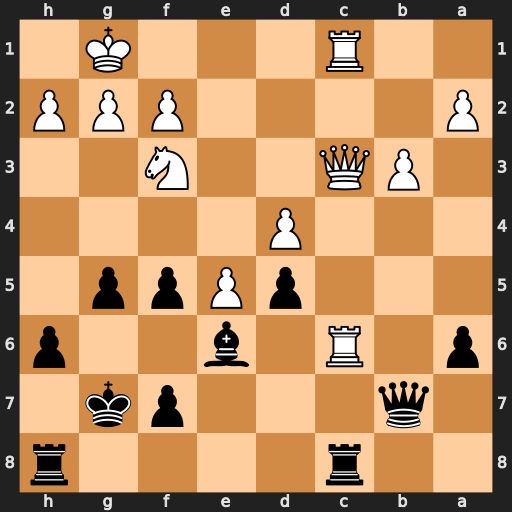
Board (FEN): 2r4r/1q3pk1/p1R1b2p/3pPpp1/3P4/1PQ2N2/P4PPP/2R3K1
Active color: b
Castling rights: -
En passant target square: -
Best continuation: Rxc6 Qxc6 Rc8 Qxc8 Bxc8